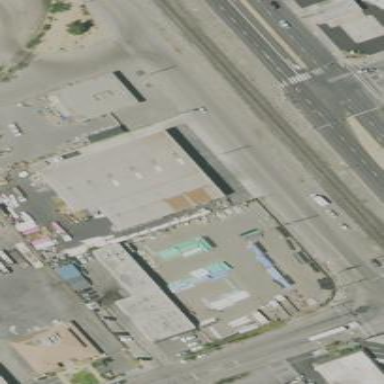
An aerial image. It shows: Building housing car repair shop.